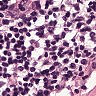
Metastatic tissue present: no